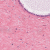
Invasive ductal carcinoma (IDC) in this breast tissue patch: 0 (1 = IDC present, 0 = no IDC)